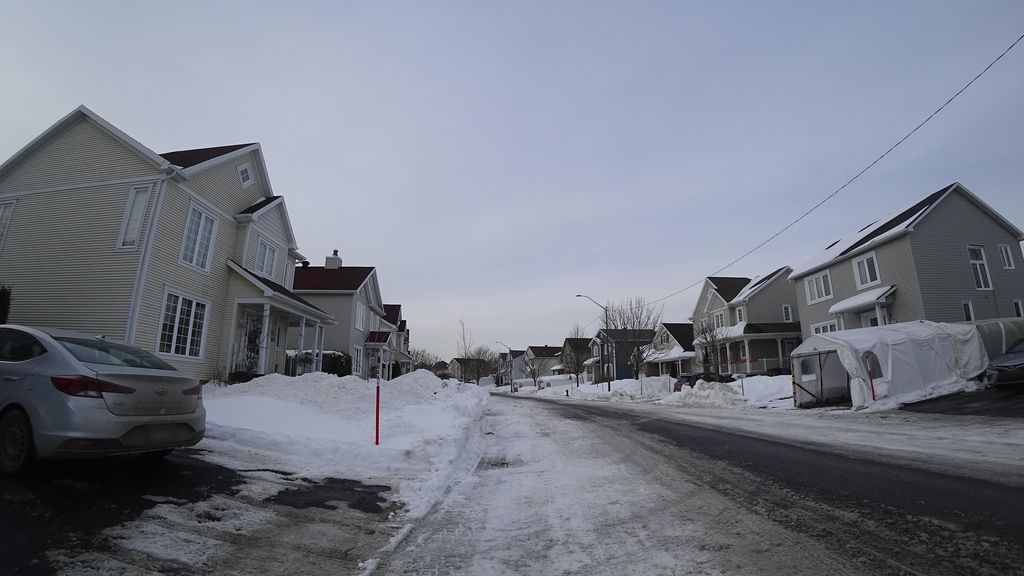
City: quebec_city